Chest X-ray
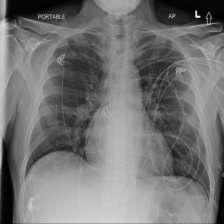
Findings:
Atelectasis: negative
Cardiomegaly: negative
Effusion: positive
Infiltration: negative
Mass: negative
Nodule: negative
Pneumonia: negative
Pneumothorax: negative
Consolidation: negative
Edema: negative
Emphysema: negative
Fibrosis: negative
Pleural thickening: negative
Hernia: negative